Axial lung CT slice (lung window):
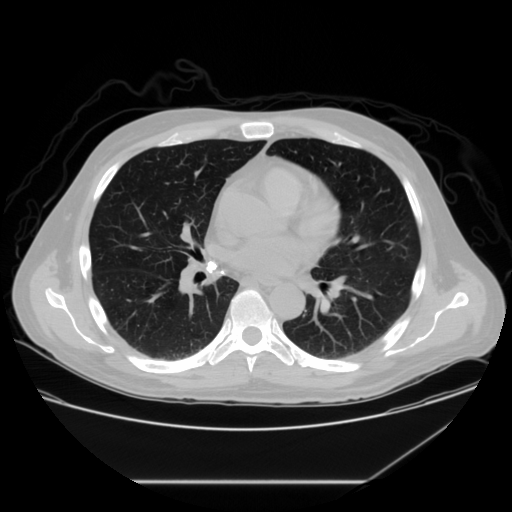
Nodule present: no